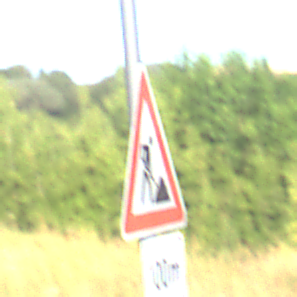
Verkehrszeichen: Arbeitsstelle
Zusatzzeichen unten: Entfernungsangaben1
Umgebung: Outdoor, Nature
Tageszeit: MorningAfternoon
Wetter: Clear
Licht: Natural
Jahreszeit: NotSpecified
Kontrast: HighContrast